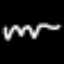
Label: squiggle